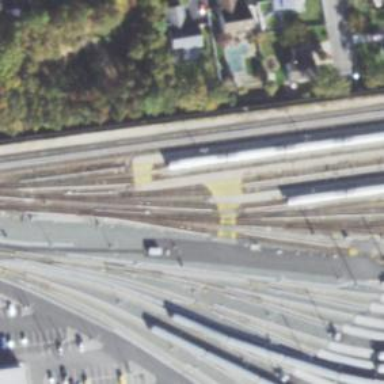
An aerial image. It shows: Electrified railway yard with rail tracks.